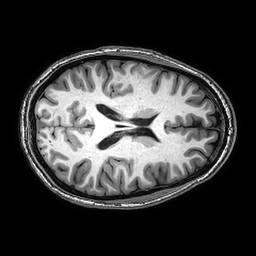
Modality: T1w
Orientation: axial
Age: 33
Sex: male
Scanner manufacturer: philips
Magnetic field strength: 3 T
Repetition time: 0.008417 s
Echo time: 0.00389 s